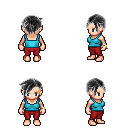
a pixel art fantasy rpg character, female body template, human, light skin, teal pirate shirt, red pants, gray pixie cut hairstyle, bracelets, four views (front, back, left, right), 2x2 character sprite sheet, small pixel art, hard edges, no anti-aliasing